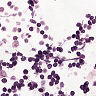
Metastatic tissue present: no